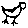
Label: bird